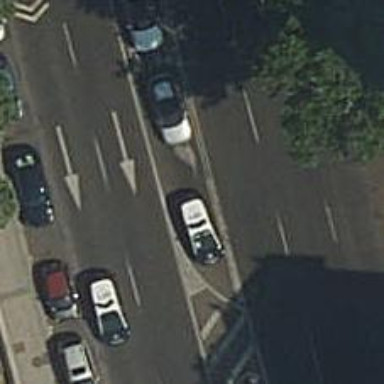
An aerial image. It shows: Road with traffic signals.